如图，在正三棱柱 \(ABC-A_1B_1C_1\) 中，\(AA_1=3\)，此三棱柱的底面边长为 \(2\sqrt{3}\)，\(P\) 为侧棱 \(AA_1\) 上一点，且 \(AP=1\)，\(H\)、\(G\) 分别为 \(AB\)、\(A_1C_1\) 的中点。

\noindent
(1) 求此三棱柱的表面积；

\noindent
(2) 求异面直线 \(GH\) 与 \(PC_1\) 所成角的大小；

\noindent
(3) 求 \(PC_1\) 与平面 \(AA_1B_1B\) 所成角的大小。
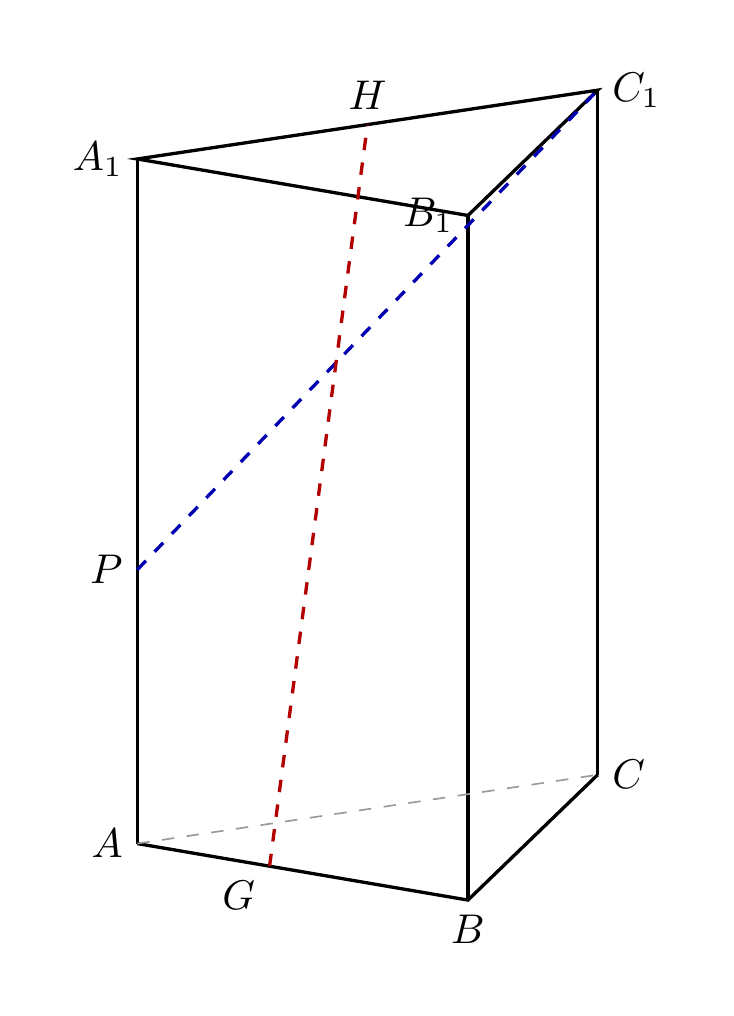
【解答】
\noindent
【答案】(1) \(18\sqrt{2} + 4\sqrt{3}\)

\noindent
(2) \(\arccos\frac{4\sqrt{33}}{33}\)

\noindent
(3) \(45^\circ\)

\noindent
【知识点】柱体体积的有关计算、求线面角、求异面直线所成的角

\noindent
【分析】(1) 设底面正三角形的边长为 \(a\)，结合三棱柱的体积公式，求得 \(a = 2\sqrt{2}\)，进而求得其全面积；

\noindent
(2) 取 \(A_1P\) 的中点 \(F\)，得到 \(HF \parallel PC_1\)，把异面直线 \(GH\) 与 \(PC_1\) 所成角转化为直线 \(GH\) 与 \(HF\) 所成角，在 \(\triangle HFG\) 中，利用余弦定理，即可求解；

\noindent
(3) 取 \(A_1B_1\) 的中点 \(E\)，证得 \(C_1E \perp\) 平面 \(ABB_1A_1\)，得到 \(\angle PC_1E\) 为直线 \(PC_1\) 与平面 \(ABB_1A_1\) 所成的角，在直角 \(\triangle PC_1E\) 中，即可求解.

\noindent
【详解】(1) 解：设底面正三角形的边长为 \(a\)，则其面积为 \(S_{\triangle ABC} = \frac{\sqrt{3}}{4}a^2\)，

\noindent
因为三棱柱 \(ABC - A_1B_1C_1\) 的体积为 \(6\sqrt{3}\)，可得 \(\frac{\sqrt{3}}{4}a^2 \times 3 = 6\sqrt{3}\)，解得 \(a = 2\sqrt{2}\)，

\noindent
所以三棱柱的侧面积为 \(S_1 = 3a \times AA_1 = 3 \times 2\sqrt{2} \times 3 = 18\sqrt{2}\)，

\noindent
所以三棱柱的表面积为 \(S = S_1 + S_{\triangle ABC} = 18\sqrt{2} + \frac{\sqrt{3}}{4} \times 8 \times 2 = 18\sqrt{2} + 4\sqrt{3}\).

\noindent
(2) 解：取 \(A_1P\) 的中点 \(F\)，连接 \(HF, FG\)，可得 \(HF \parallel PC_1\)，

\noindent
所以异面直线 \(GH\) 与 \(PC_1\) 所成角，即为直线 \(GH\) 与 \(HF\) 所成角，